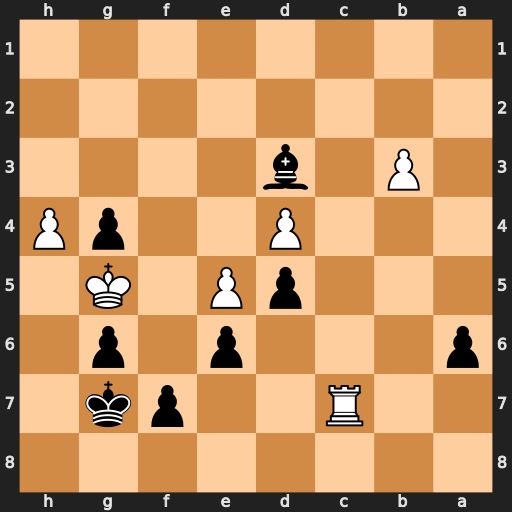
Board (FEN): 8/2R2pk1/p3p1p1/3pP1K1/3P2pP/1P1b4/8/8
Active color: b
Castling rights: -
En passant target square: -
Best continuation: g3 Rc1 g2 Rg1 Bf1